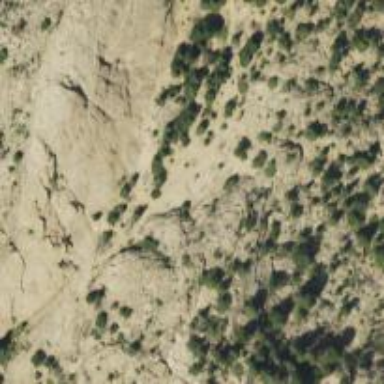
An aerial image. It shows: Crag for climbing on bare rock.